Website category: university
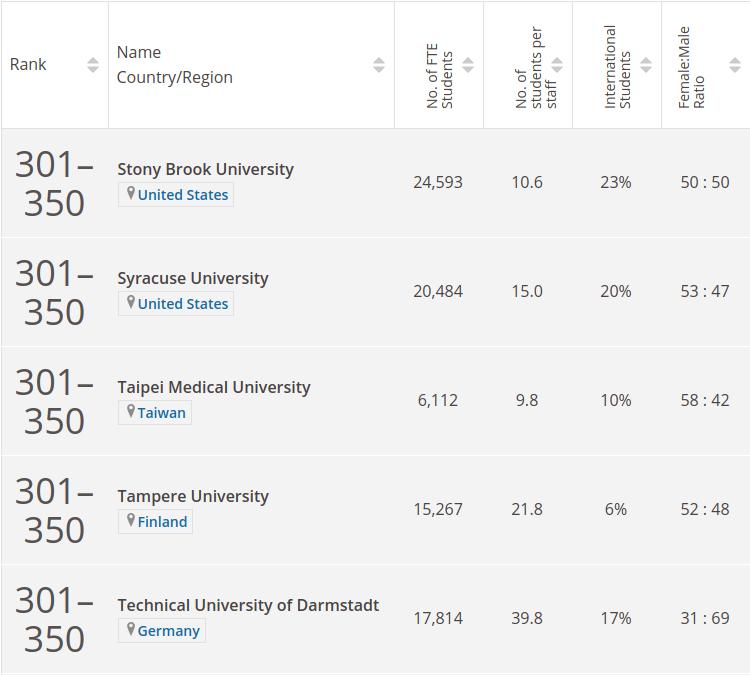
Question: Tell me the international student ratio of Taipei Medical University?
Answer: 10%

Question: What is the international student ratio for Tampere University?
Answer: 6%

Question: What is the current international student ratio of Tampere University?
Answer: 6%

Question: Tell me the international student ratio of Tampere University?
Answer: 6%

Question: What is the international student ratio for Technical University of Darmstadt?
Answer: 17%

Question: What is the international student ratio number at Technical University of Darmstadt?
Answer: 17%

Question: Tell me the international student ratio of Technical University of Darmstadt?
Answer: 17%

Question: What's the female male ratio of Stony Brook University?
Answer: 50 : 50

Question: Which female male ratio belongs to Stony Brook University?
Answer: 50 : 50

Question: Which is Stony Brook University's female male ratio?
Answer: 50 : 50

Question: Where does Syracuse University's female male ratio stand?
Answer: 53 : 47

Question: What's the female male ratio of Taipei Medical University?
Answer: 58 : 42

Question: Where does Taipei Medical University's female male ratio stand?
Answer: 58 : 42

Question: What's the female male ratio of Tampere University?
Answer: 52 : 48

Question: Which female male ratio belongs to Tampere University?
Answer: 52 : 48

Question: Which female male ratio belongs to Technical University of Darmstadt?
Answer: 31 : 69

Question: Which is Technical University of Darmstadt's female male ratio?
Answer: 31 : 69

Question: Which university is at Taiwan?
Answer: Taipei Medical University

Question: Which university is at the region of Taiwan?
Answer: Taipei Medical University

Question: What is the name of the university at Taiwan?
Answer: Taipei Medical University

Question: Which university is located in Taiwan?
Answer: Taipei Medical University

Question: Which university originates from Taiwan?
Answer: Taipei Medical University

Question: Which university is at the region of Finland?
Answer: Tampere University

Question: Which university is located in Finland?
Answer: Tampere University

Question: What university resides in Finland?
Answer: Tampere University

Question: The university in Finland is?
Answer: Tampere University

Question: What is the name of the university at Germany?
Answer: Technical University of Darmstadt

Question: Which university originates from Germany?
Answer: Technical University of Darmstadt

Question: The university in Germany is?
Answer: Technical University of Darmstadt

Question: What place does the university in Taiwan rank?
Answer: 301350

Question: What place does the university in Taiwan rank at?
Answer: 301350

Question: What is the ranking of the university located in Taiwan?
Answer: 301350

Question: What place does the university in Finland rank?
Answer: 301350

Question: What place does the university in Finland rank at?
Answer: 301350

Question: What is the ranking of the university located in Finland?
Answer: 301350

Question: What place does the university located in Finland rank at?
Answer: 301350

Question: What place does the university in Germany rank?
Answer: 301350

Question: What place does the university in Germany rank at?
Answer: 301350

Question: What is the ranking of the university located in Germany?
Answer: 301350

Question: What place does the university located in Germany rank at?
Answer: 301350

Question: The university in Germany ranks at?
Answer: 301350